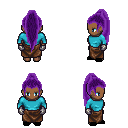
a pixel art fantasy rpg character, female body template, human, dark skin, teal long-sleeve shirt, robe skirt, purple extra-long topknot hairstyle, metal gloves, black slippers, four views (front, back, left, right), 2x2 character sprite sheet, small pixel art, hard edges, no anti-aliasing